Question: I'm programming a quasi database.
I have a class Pair:
'''
class Pair{
MyString m_key;
Data* m_data;
}
'''
Then the method AddItem composes the pair and adds it into the database.
'''
Data Ivanov(1, 10, "Manager", 100000);
Data Petrov(2, 20, "Manager", 200000);
MyString* employee0 = new MyString("Ivanov");
MyString* employee1 = new MyString("Petrov");
bd.AddItem(employee0, &Ivanov);
bd.AddItem(employee1, &Petrov);
'''
The database itself monitores the number of elements and the capacity.
class Bd{
private:
int m_size;
int m_capacity;
Pair** ar;
...
}
If the we add an item, the database stretches if the capacity has overflowed.
If we remove an item, an empty cell occurs which may be used in future.
This is done in order not to fragment the heap too much.
'''
void Bd:: AddItem(MyString* key, Data* data){
if (m_size < m_capacity){
*ar[m_size+1] = Pair(key, data);
}
else{
if (m_size == 0){
ar = new Pair*[++m_size];
m_capacity++;
ar[0] = new Pair(key, data);
stop
}
else{
Pair** tmp = new Pair*[++m_size];
m_capacity++;
memcpy(tmp, ar, m_size * sizeof(Pair*));
delete[] ar;
ar = tmp;
ar[m_size-1] = new Pair(key, data);
stop
}
}
}
void Bd::RemoveItem(const char* a_key){
Pair** tmp_ar = this->get_ar();
for (int i = 0; i < m_size; i++){
Pair* tmp_key = tmp_ar[i];
MyString* tmp_my_string= (*tmp_key).get_m_key();
const char* tmp_str = (*tmp_my_string).GetString();
if ( strcmp(tmp_str, a_key) == 0){
delete ar[i];
for (int j = i; j < m_size-1; j++){
*ar[j] = *ar[j+1];
}
delete ar[m_size-1];
m_size--;
break;
}
stop
if (i == (m_size-1)){
cout << "No such person." <<endl;
}
}
stop
}
'''
Well, now I wan to use the bd.
'''
cout << bd;
bd.Print("Ivanov");
bd.Print("Petrov");
'''
Then I remove Mr. Ivanov.
bd.RemoveItem("Ivanov");
Now I have problems with either of this:
'''
bd.Print("Petrov");
cout << bd;
'''
I have a printing method in the class Data.
'''
void Data:: print_info(){
cout << "Sex: " << this->getSex() << ", age: " << age <<", position: " << position <<", salary: ";
cout << salary << endl;
}
'''
I have specially made a second cout because this is where I have got troubles.
The salary though it is clearly visible in the scope, causes the whole problem.
Please, have a look at this picture:

If I make one more step, I get the error about a corruption of the heap.
The output window shows: HEAP: Free Heap block 296b30 modified at 296b58 after it was freed
Could you help me understand why I can't print this salary?
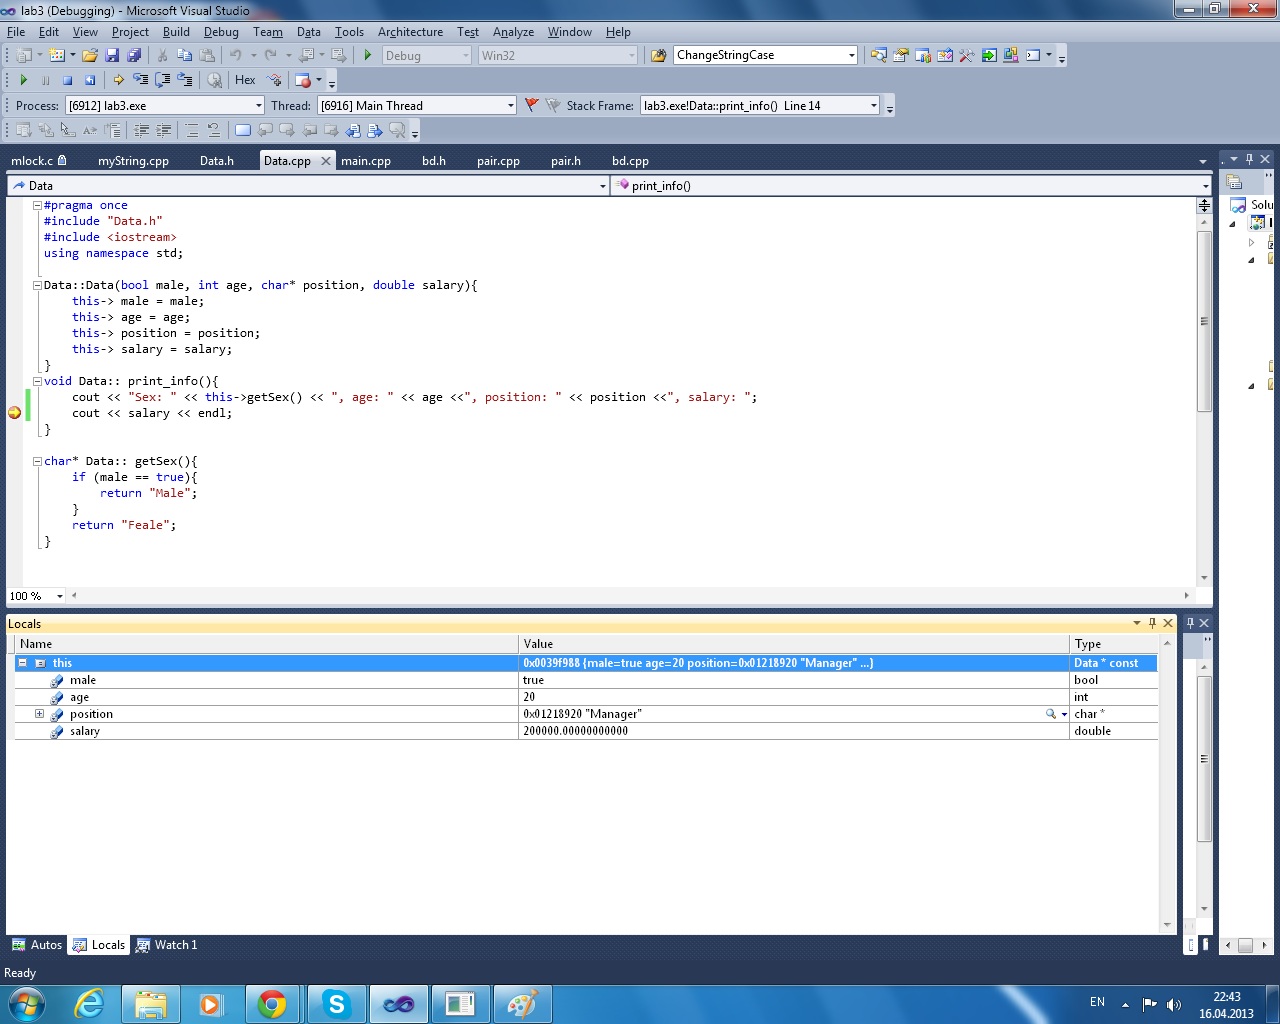
Answer: I see the following problems in 'AddItem()':
'''
void Bd:: AddItem(MyString* key, Data* data){
if (m_size < m_capacity){
*ar[m_size+1] = Pair(key, data);
}
'''
If 'm_size' is less than 'm_capacity', you add a new item but do not increase 'm_size'
'''
else{
if (m_size == 0){
ar = new Pair*[++m_size];
m_capacity++;
ar[0] = new Pair(key, data);
stop
}
'''
I assume you meant to check against 'm_capacity' being 0.
'''
else{
Pair** tmp = new Pair*[++m_size];
m_capacity++;
memcpy(tmp, ar, m_size * sizeof(Pair*));
delete[] ar;
ar = tmp;
ar[m_size-1] = new Pair(key, data);
stop
}
'''
Your 'memcpy' is copying from 'ar', which had a size of 'm_size' before you incremented 'm_size', but now has a size of 'm_size-1', so you've copied past the end of your array.
And the following issue in 'RemoveItem()':
'''
if ( strcmp(tmp_str, a_key) == 0){
delete ar[i];
for (int j = i; j < m_size-1; j++){
*ar[j] = *ar[j+1];
}
delete ar[m_size-1];
m_size--;
break;
}
'''
Your 'delete ar[m_size-1]' is deleting an item that you've just moved to 'ar[m_size-2]'. You don't want to delete this.
I'm thinking this delete might be part of your problem. Specifically, I think the following 2 changes will help:
1. Change the *ar[j] = *ar[j+1] line to ar[j] = ar[j+1] as mentioned in a comment.
2. Get rid of the delete ar[m_size-1]; line. As with the ar line change, you definitely don't want this.
This won't solve all the issues, but it will make sure that you haven't deleted 'Petrov' before trying to call his 'print_info()' method.